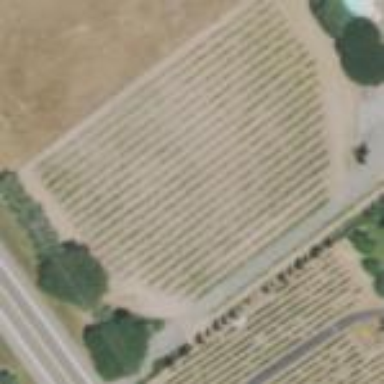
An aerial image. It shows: Vineyard where grapes are grown.